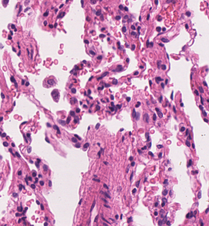
Tumor epithelial tissue: no
Tumor-associated stroma tissue: no
Normal tissue: yes